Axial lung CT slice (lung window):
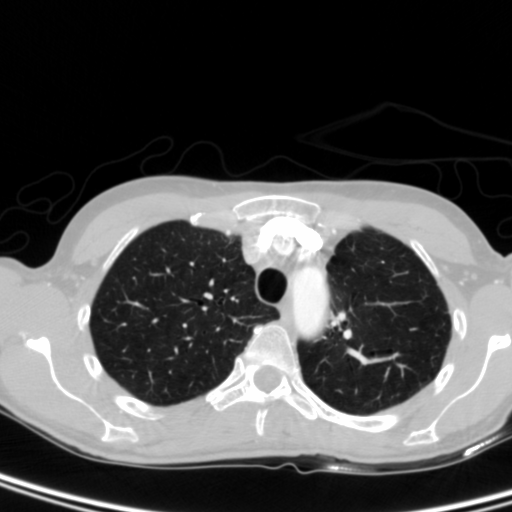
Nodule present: no